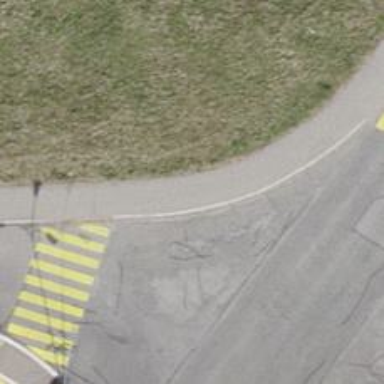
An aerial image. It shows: Asphalt sidewalk along the footway.